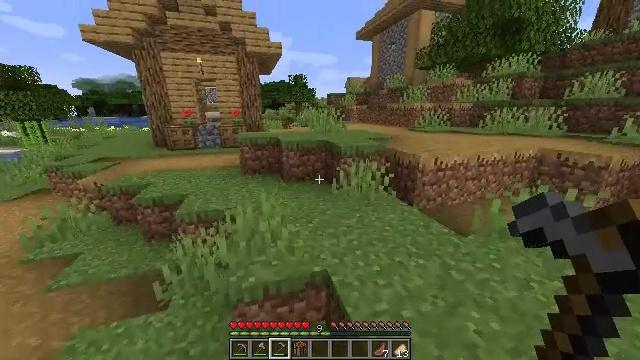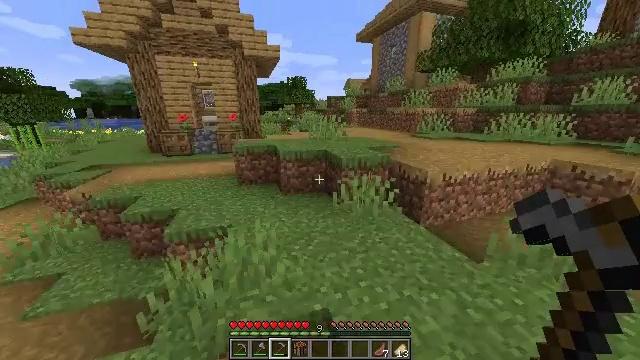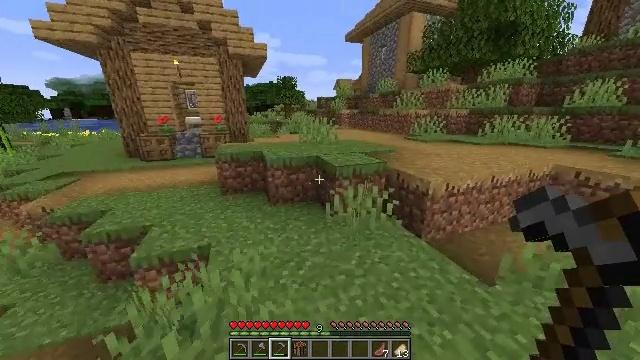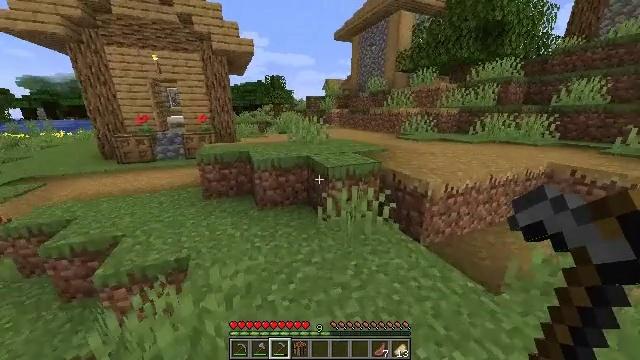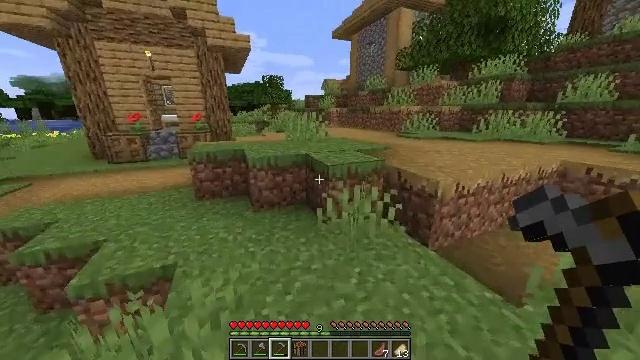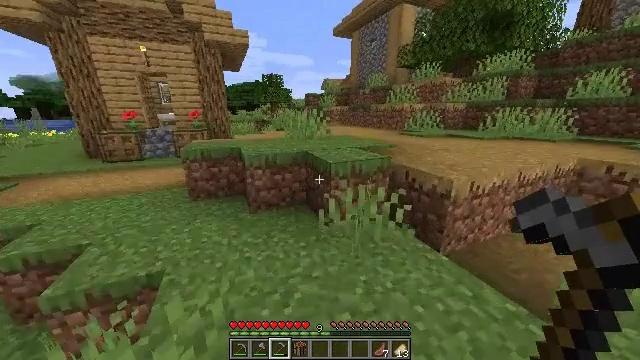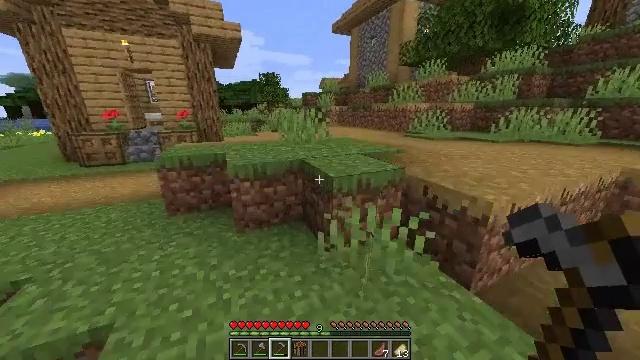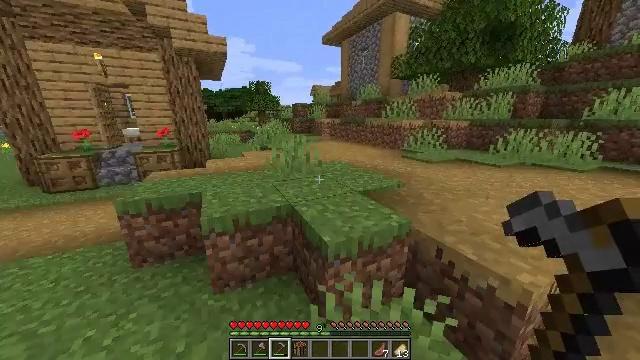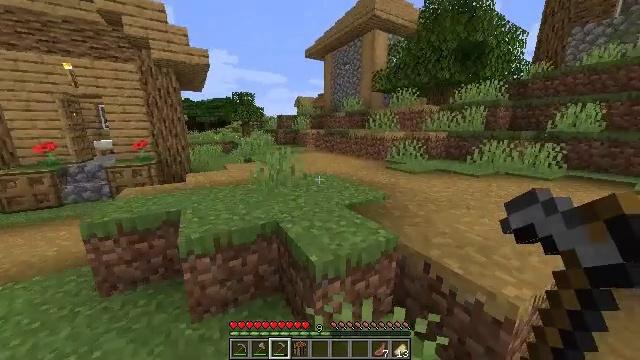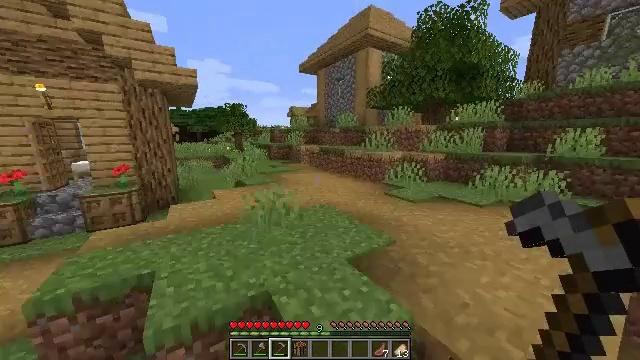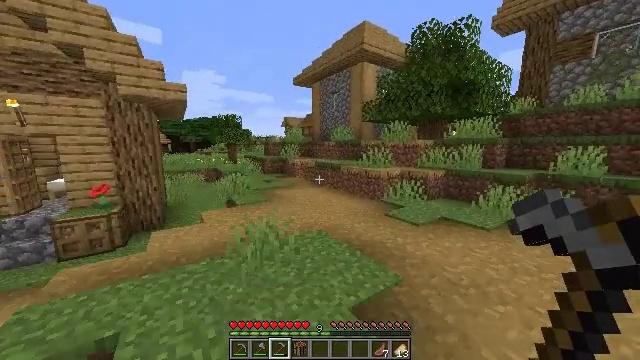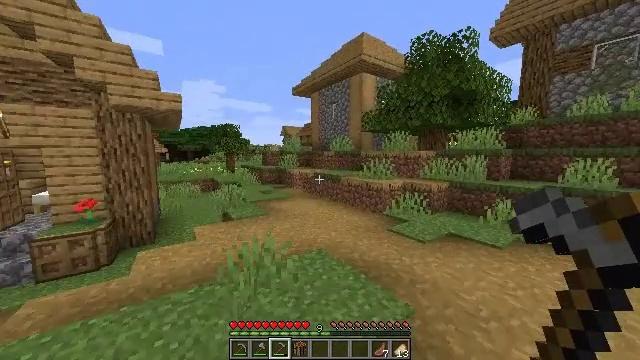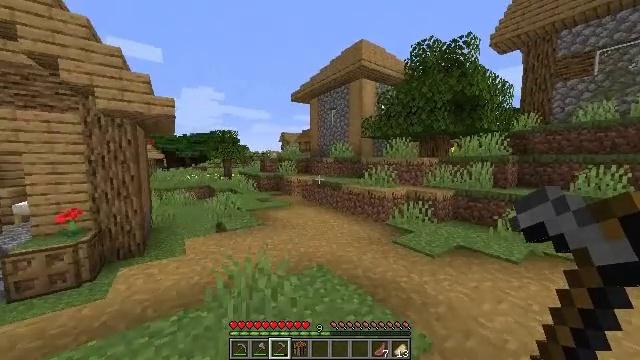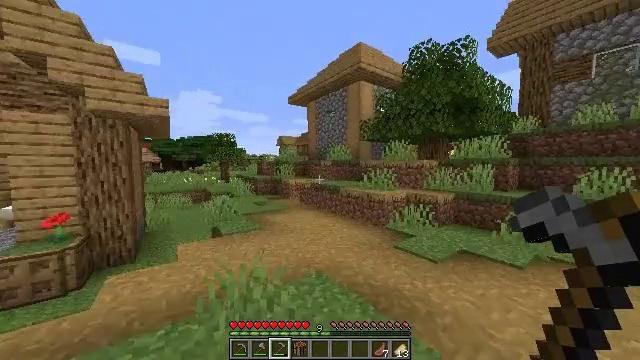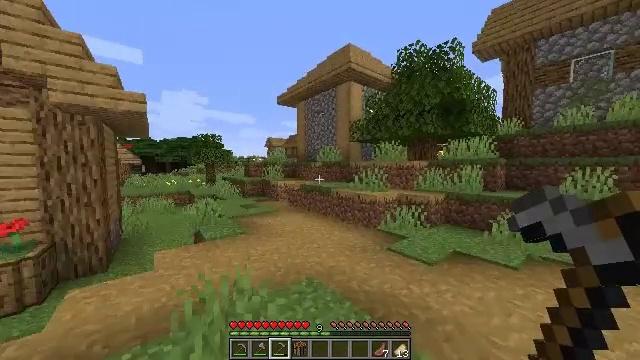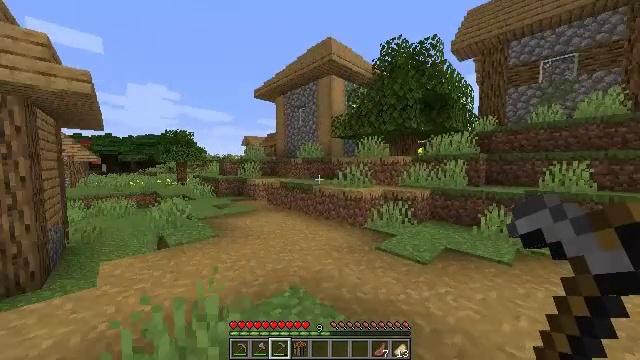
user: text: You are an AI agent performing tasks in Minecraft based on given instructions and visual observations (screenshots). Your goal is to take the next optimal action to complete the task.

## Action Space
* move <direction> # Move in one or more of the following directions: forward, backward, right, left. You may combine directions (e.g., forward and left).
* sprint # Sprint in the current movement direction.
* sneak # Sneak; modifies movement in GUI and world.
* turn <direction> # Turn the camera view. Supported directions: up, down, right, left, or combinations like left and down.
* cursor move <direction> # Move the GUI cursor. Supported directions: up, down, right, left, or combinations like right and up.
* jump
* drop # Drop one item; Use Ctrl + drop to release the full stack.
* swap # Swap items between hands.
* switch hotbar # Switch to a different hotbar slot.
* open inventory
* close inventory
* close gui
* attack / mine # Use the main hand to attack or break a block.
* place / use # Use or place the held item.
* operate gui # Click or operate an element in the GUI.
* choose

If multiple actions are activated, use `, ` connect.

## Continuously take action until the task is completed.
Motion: motion action
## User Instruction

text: Break oak leaves from the trees.
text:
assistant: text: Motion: move forward, sprint, jump
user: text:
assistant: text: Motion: move forward, sprint, turn right, jump
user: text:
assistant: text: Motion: move forward, sprint, turn right, jump
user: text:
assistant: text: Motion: move forward, sprint, jump
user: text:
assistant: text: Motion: move forward, sprint, jump
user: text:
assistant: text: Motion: move forward, sprint, jump
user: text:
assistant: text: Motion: move forward, sprint, turn right and up, jump
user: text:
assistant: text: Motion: move forward, sprint, turn right and up
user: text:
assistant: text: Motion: move forward, sprint, turn right and up
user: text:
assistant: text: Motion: move forward, sprint, turn right and up
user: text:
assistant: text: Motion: move forward, sprint, turn up
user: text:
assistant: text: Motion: move forward, sprint, turn up
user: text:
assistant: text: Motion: move forward, sprint
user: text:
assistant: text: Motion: move forward, sprint, turn right, jump
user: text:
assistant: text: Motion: move forward, sprint, turn right, jump
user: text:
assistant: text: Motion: move forward, sprint, turn right, jump
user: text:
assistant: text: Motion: move forward, sprint, turn right, jump
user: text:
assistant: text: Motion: move forward, sprint, turn right, jump
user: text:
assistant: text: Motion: move forward, sprint, turn right, jump
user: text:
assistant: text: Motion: move forward, sprint, jump
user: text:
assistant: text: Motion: move forward and move left, sprint, jump
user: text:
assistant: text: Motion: move forward and move left, sprint, jump
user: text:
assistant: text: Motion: move forward and move left, sprint, turn left, jump
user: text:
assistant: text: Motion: move forward and move left, sprint, turn left
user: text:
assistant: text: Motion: move forward and move left, sprint, turn left
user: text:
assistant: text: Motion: move forward, sprint
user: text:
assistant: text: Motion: move forward, sprint
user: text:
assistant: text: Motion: move forward, sprint
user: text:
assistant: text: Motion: move forward, sprint, jump
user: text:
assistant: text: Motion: move forward, sprint, jump